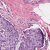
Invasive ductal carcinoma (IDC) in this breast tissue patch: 1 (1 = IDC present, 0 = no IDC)